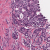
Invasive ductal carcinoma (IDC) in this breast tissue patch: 1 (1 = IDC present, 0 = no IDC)